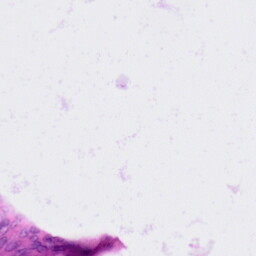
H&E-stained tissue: Colon